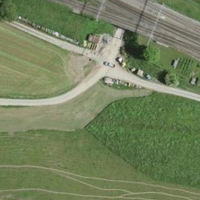
EUNIS habitat code: 25
Species observed at this site:
Heracleum sphondylium